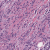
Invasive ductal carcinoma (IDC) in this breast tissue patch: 1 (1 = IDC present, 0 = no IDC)